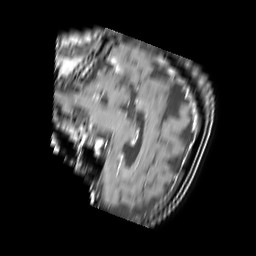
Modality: T1w
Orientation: sagittal
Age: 75
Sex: male
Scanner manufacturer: philips
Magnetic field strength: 1.5 T
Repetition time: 0.1945 s
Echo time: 0.001889 s